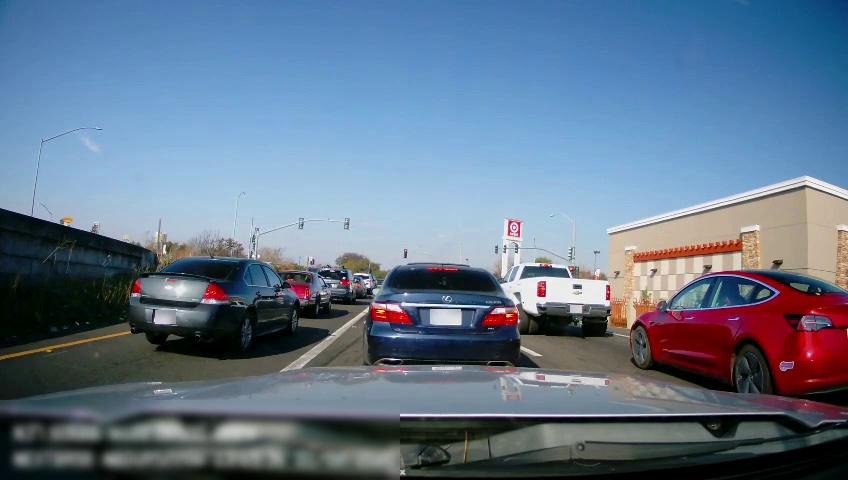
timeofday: Day
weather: Sunny
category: Drivable Space
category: Vehicles | SUV
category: Vehicles | Truck
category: Vehicles | Car
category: Vehicles | SUV
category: Vehicles | SUV
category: Vehicles | Car
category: Vehicles | SUV
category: Vehicles | Car
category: Vehicles | Car
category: Vehicles | Car
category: Lanes | Alternate Lane
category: Lanes | Alternate Lane
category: Lanes | Current Lane
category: Lanes | Current Lane
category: Traffic | Lights
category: Traffic | Lights
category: Traffic | Lights
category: Traffic | Lights
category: Traffic | Lights
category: Traffic | Lights
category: Traffic | Lights
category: Traffic | Lights
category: Traffic | Lights